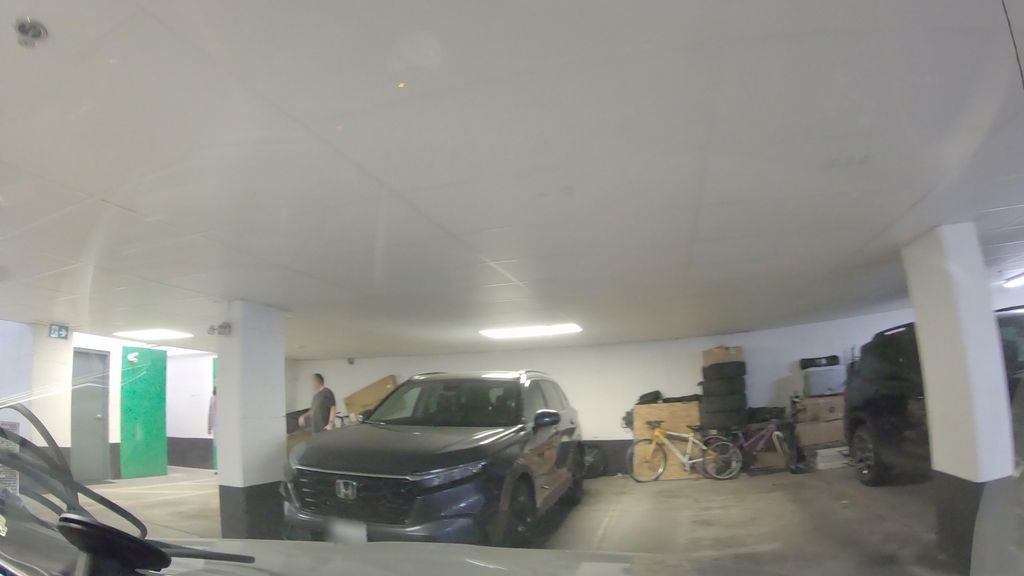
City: toronto